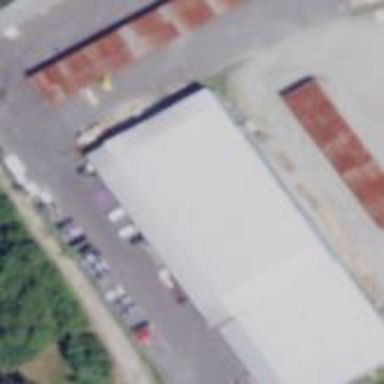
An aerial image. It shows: Building with trade shop.